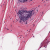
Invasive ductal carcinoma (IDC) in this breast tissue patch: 0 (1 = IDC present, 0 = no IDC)